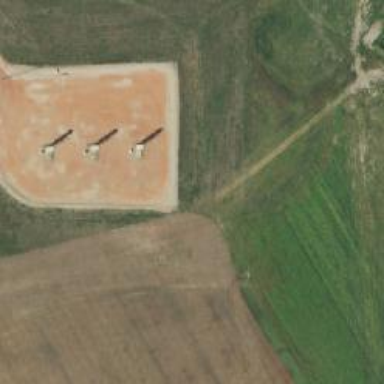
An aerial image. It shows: Petroleum well that is man-made.